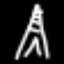
Label: The Eiffel Tower